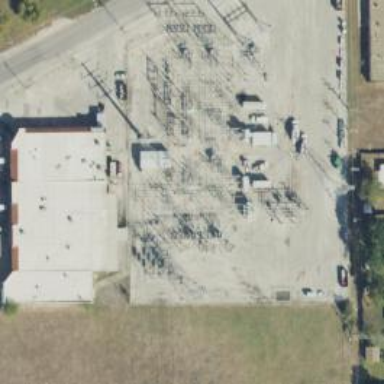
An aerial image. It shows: Switch used for power control.